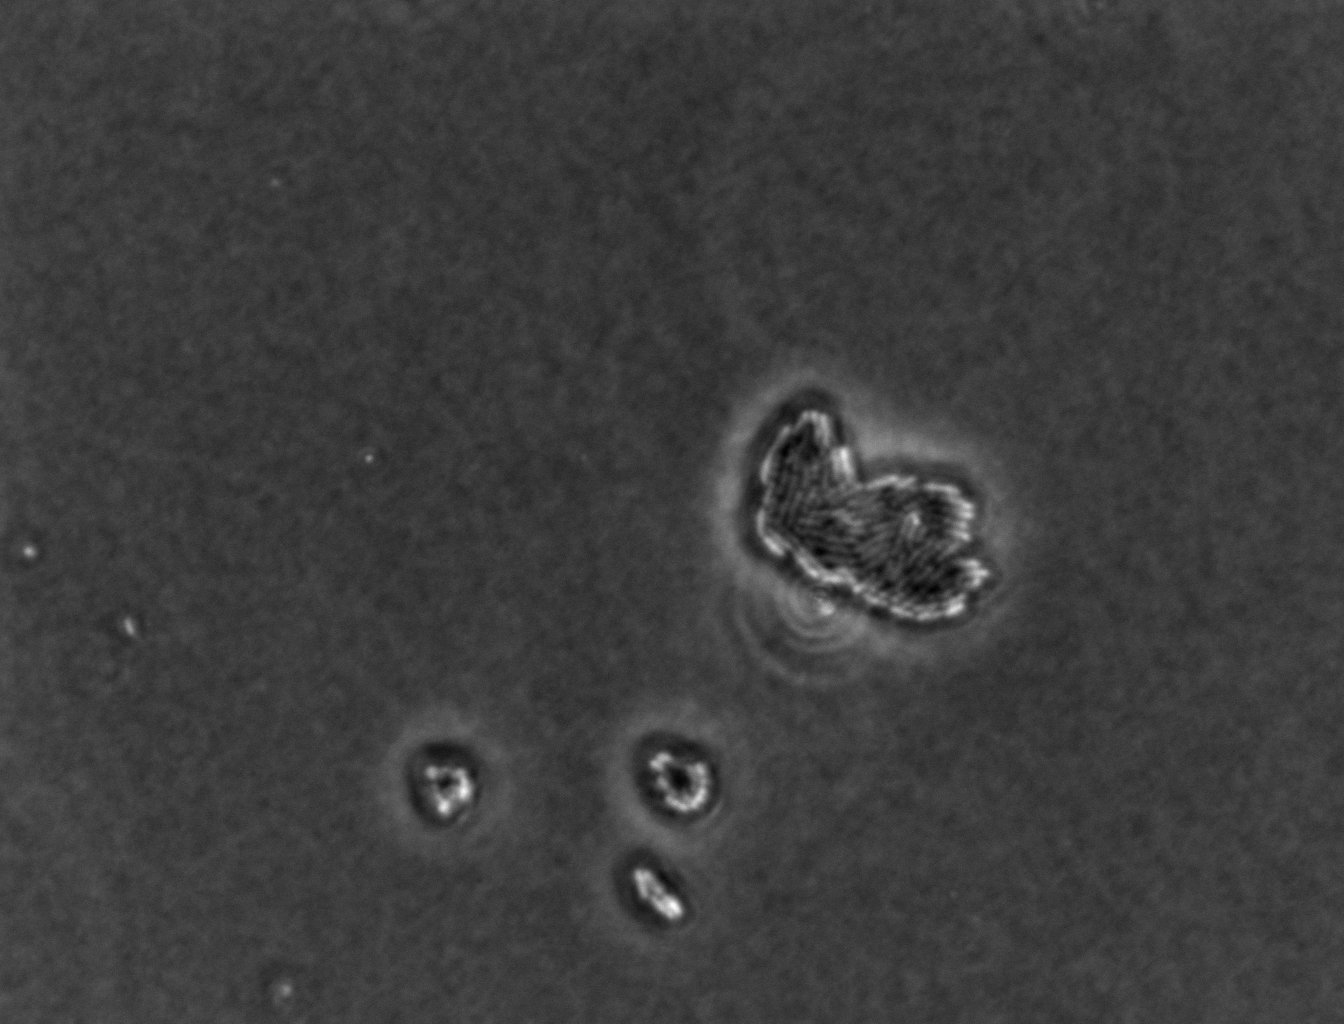
Phase contrast microscopy, 60x objective, 3 h incubation, 1.5% agar